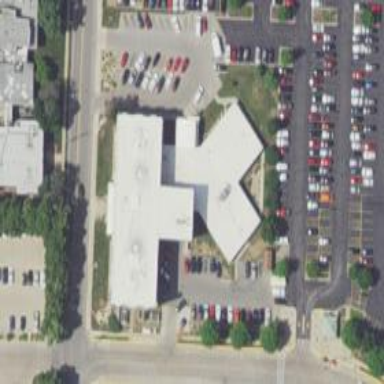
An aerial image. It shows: Healthcare clinic.